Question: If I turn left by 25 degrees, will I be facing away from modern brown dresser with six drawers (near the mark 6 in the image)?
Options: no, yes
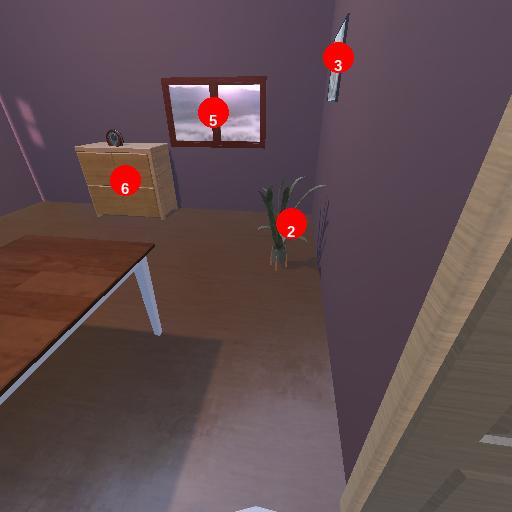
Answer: no